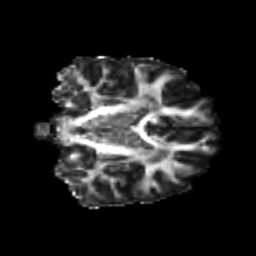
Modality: FA
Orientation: coronal
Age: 18
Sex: male
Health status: healthy
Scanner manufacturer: philips
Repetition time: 7.389 s
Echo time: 0.08599 s